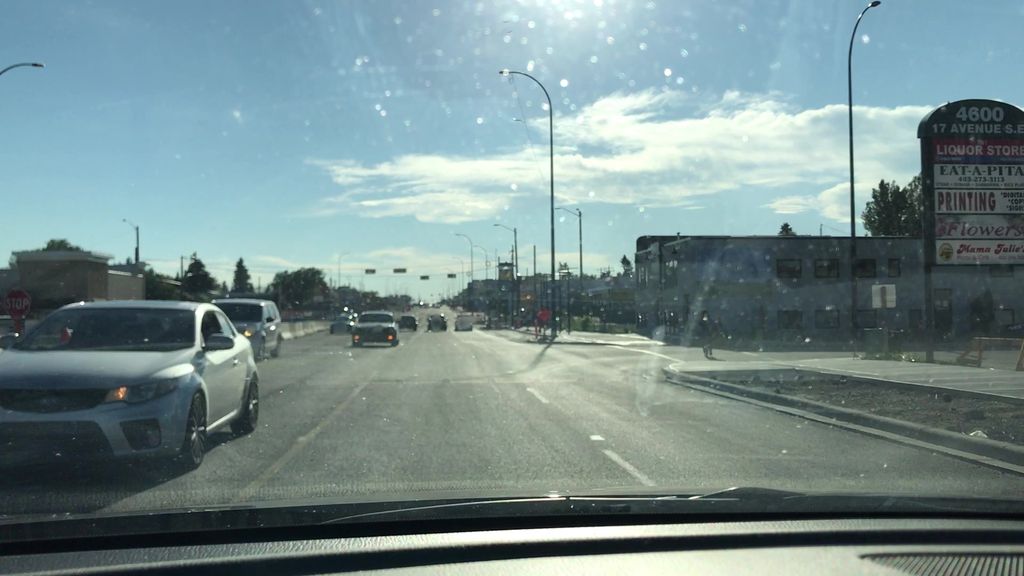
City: calgary